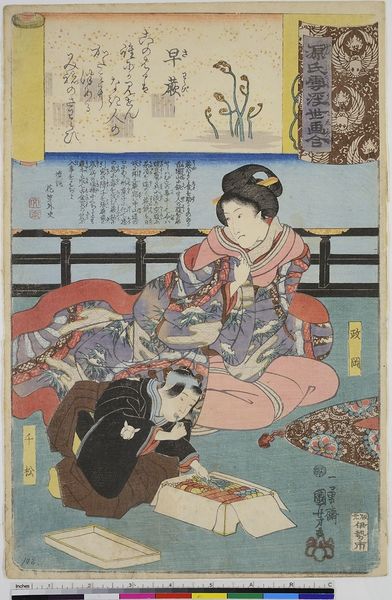
Titel: Sawarabi, Blatt 48 aus der Serie: Genji Wolken zusammen mit Ukiyo-e
Künstler: Utagawa Kuniyoshi
Standort: Hamburg
Institution: Museum für Kunst und Gewerbe Hamburg
Schlagwörter: mann, braun, frau, bild, figur, gold, person, rosa, holzschnitt, japan, fußboden, kissen, wandteppich, geländer, gestalt, loggia, veranda, deckel, druckgraphik, druckgrafik, knien, literatur, schachtel, geschenk, zeit, farbholzschnitt, kimono, edo, charaktere, reproduktionen, druckerzeugnisse, ukiyo, lit, literarische, genji